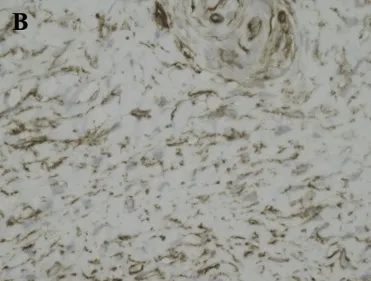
(B) Immunohistochemical staining showing the tumor stained by CD34.
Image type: pathology (immunostaining)